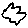
Label: cloud